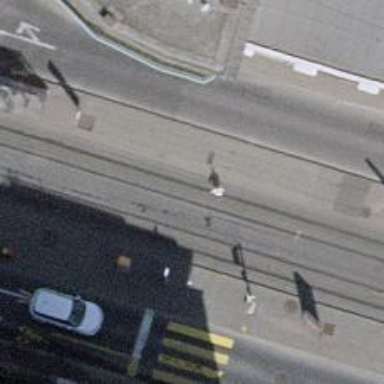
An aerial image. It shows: Tram stop with public transport connection.